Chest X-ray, PA view. Patient: 71 years old, sex F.
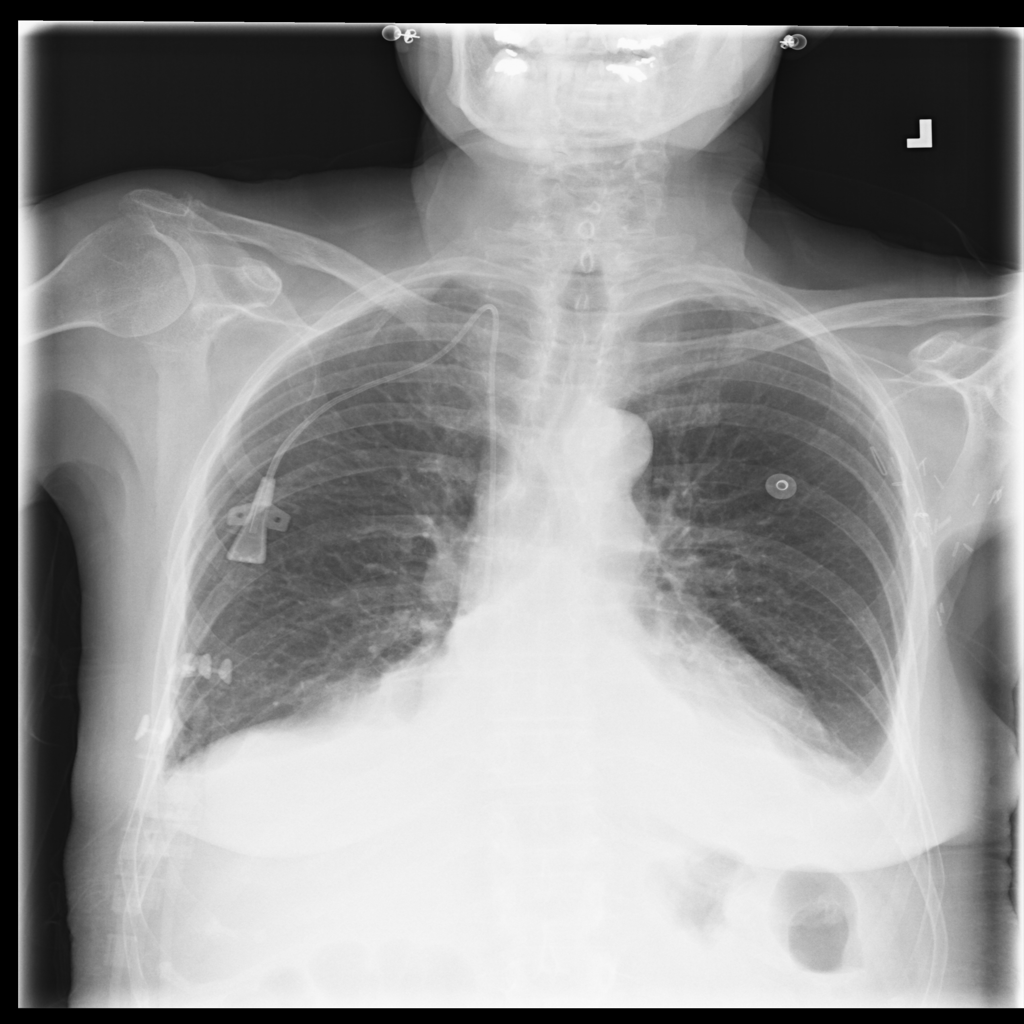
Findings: Effusion